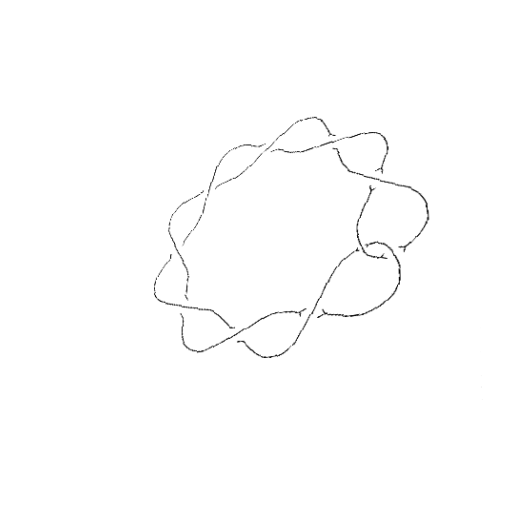
Crossing number: 10